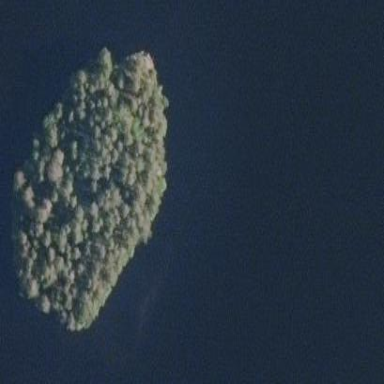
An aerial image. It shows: Island covered with woodland.